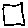
Label: square